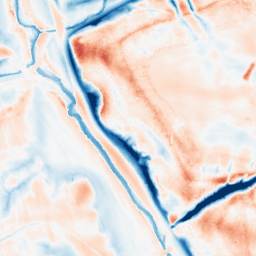
Category: trend_removal
Decomposition family: local_polynomial
Decomposition parameters: window_size: 31
degree: 1
Upsampling method: quartic
Upsampling parameters: scale: 4
Upsampling scale: 4